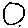
Label: circle